Aerial crown-view tile of a tropical tree (Barro Colorado Island, Panama), acquired 20240813:
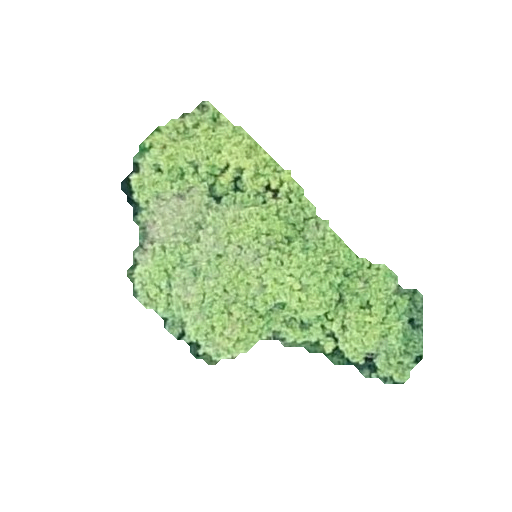
Species: Alseis blackiana
GBIF accepted scientific name: Alseis blackiana
Crown area: 73.456 m²